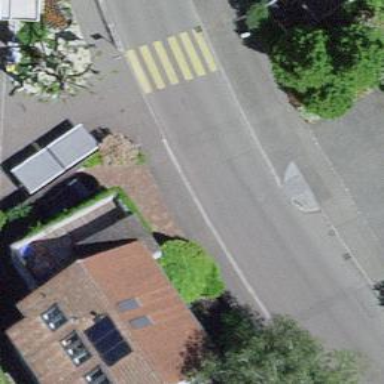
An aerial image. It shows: Bus stop with stop position for public transport.